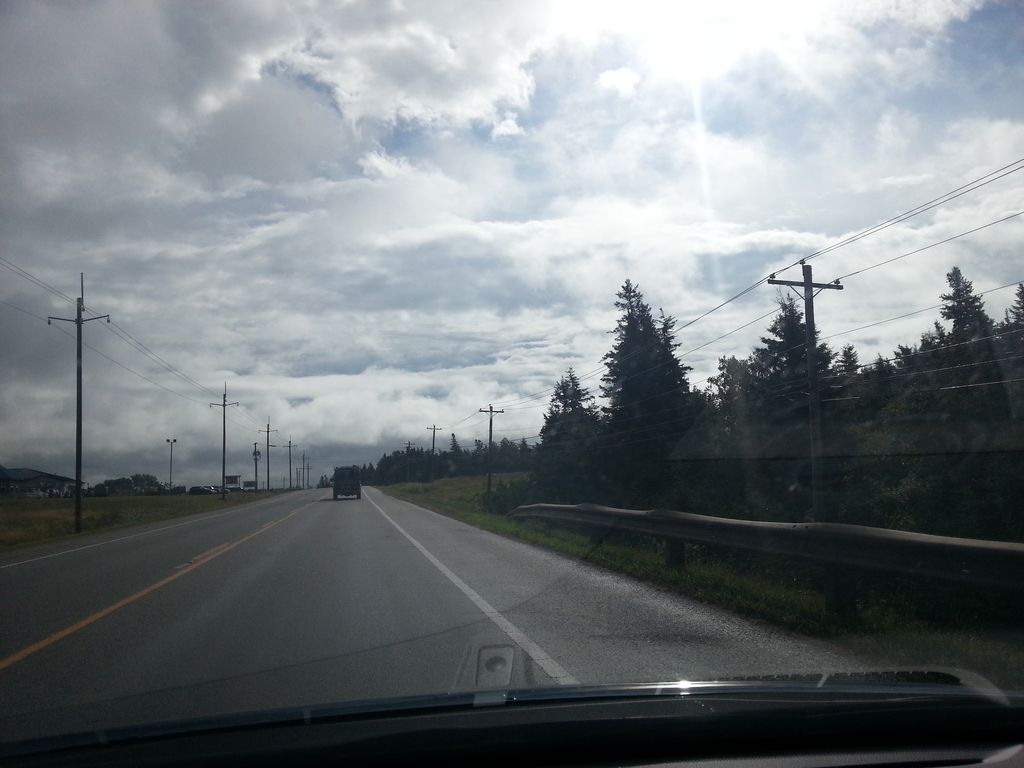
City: charlottetown